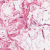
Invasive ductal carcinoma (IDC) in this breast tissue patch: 0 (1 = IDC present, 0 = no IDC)